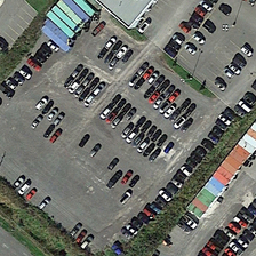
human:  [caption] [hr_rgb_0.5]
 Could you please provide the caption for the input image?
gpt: On the other side of the parking lot, the house was covered with colorful roofs.

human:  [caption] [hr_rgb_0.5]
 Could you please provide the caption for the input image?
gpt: on the other side of the parking lot, houses were built of colored roofs.

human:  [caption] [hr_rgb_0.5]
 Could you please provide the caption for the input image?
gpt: On the other side of the parking lot, the house is covered with colorful roofs.

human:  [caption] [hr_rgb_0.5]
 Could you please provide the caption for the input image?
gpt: On the other side of the parking lot was a colorful roof.

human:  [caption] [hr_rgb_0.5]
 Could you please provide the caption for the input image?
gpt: On the other side of the parking lot, the houses were covered with colorful roofs.